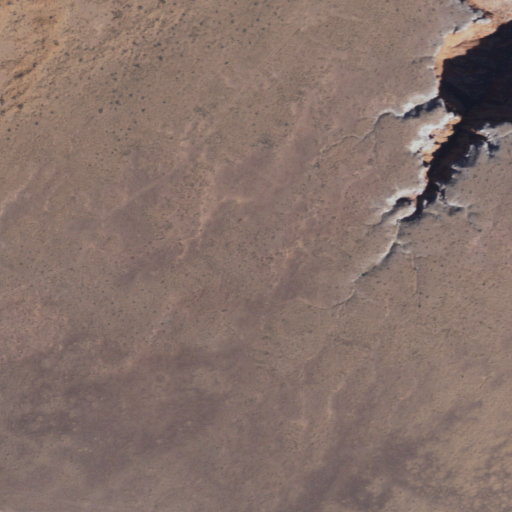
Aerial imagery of cliff(s) in Arizona named Monument Point containing shrub and grassland